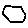
Label: hexagon